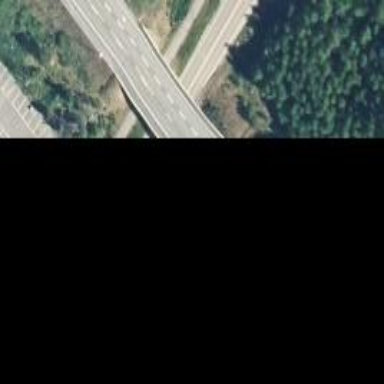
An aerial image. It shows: Trunk highway bridge with asphalt surface.